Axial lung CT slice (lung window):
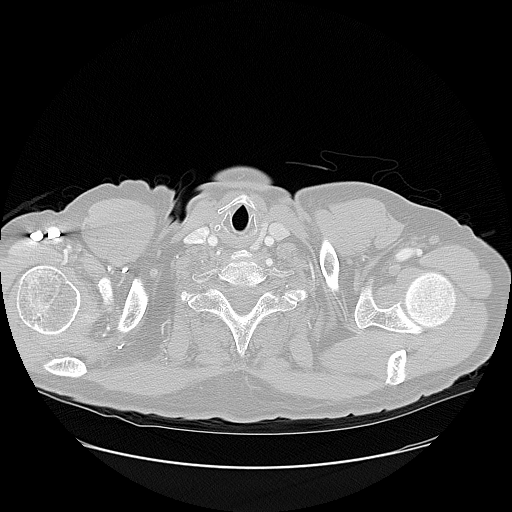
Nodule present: no